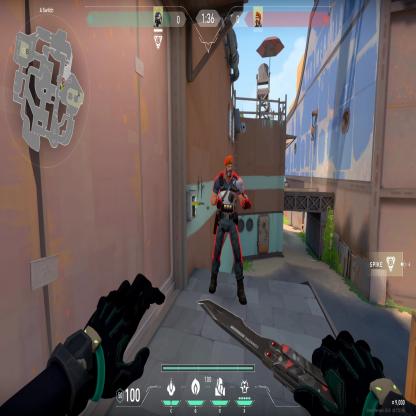
Label: enemy